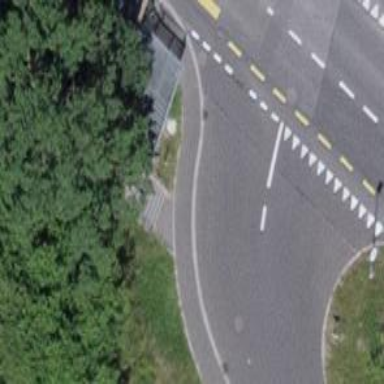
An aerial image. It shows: Metal steps along the road.